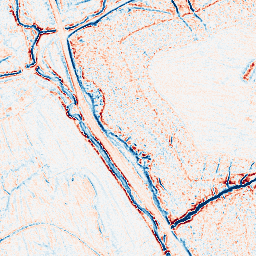
Category: edge_preserving
Decomposition family: anisotropic_diffusion
Decomposition parameters: iterations: 5
kappa: 100
gamma: 0.2
Upsampling method: bspline
Upsampling parameters: scale: 2
Upsampling scale: 2